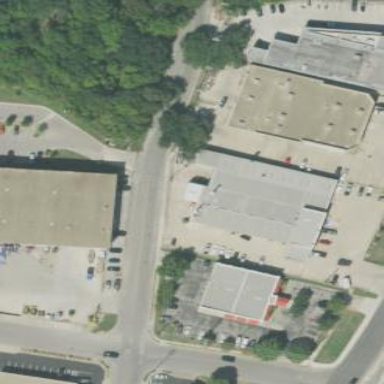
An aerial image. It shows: Building that houses car repair shop.